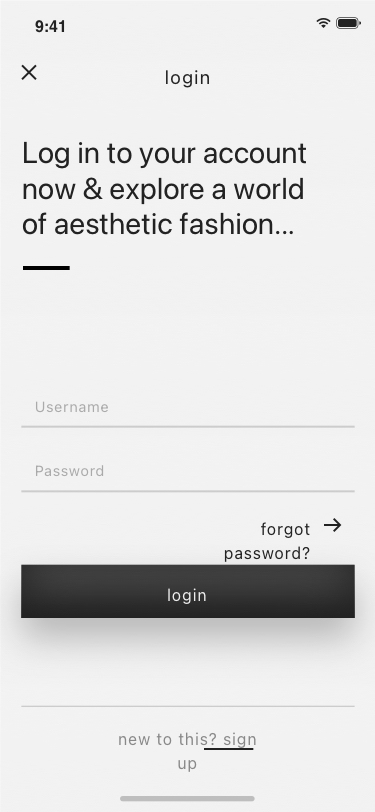
Text in this UI design:
new to this? sign up
login
forgot password?
Password
Username
Log in to your account now & explore a world of aesthetic fashion...
login
9:41